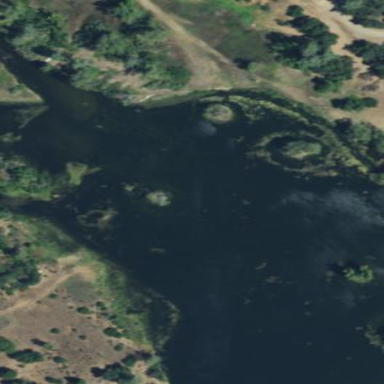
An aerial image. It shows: Peaceful pond surrounded by nature.